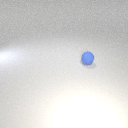
small blue rubber sphere